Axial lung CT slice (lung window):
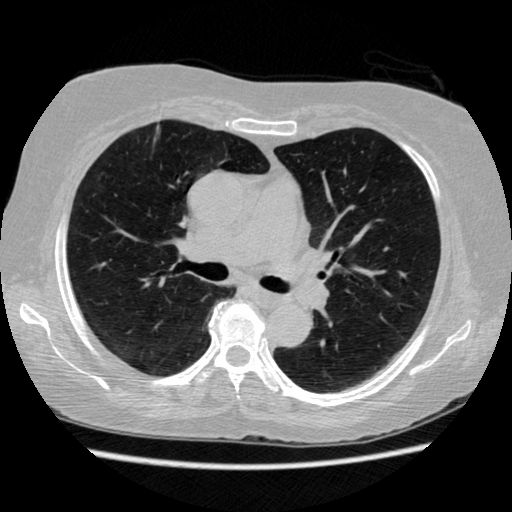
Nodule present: no